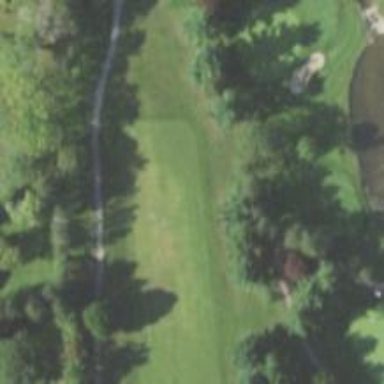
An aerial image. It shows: View of golf hole.